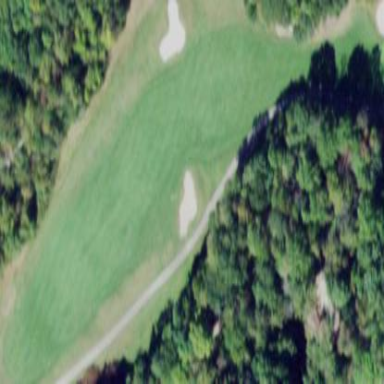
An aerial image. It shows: Golf fairway in the image.